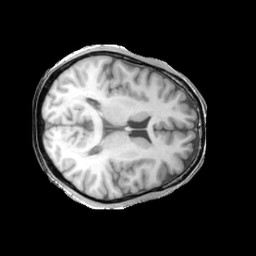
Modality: T1w
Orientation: axial
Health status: ill
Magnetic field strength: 3 T